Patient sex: M
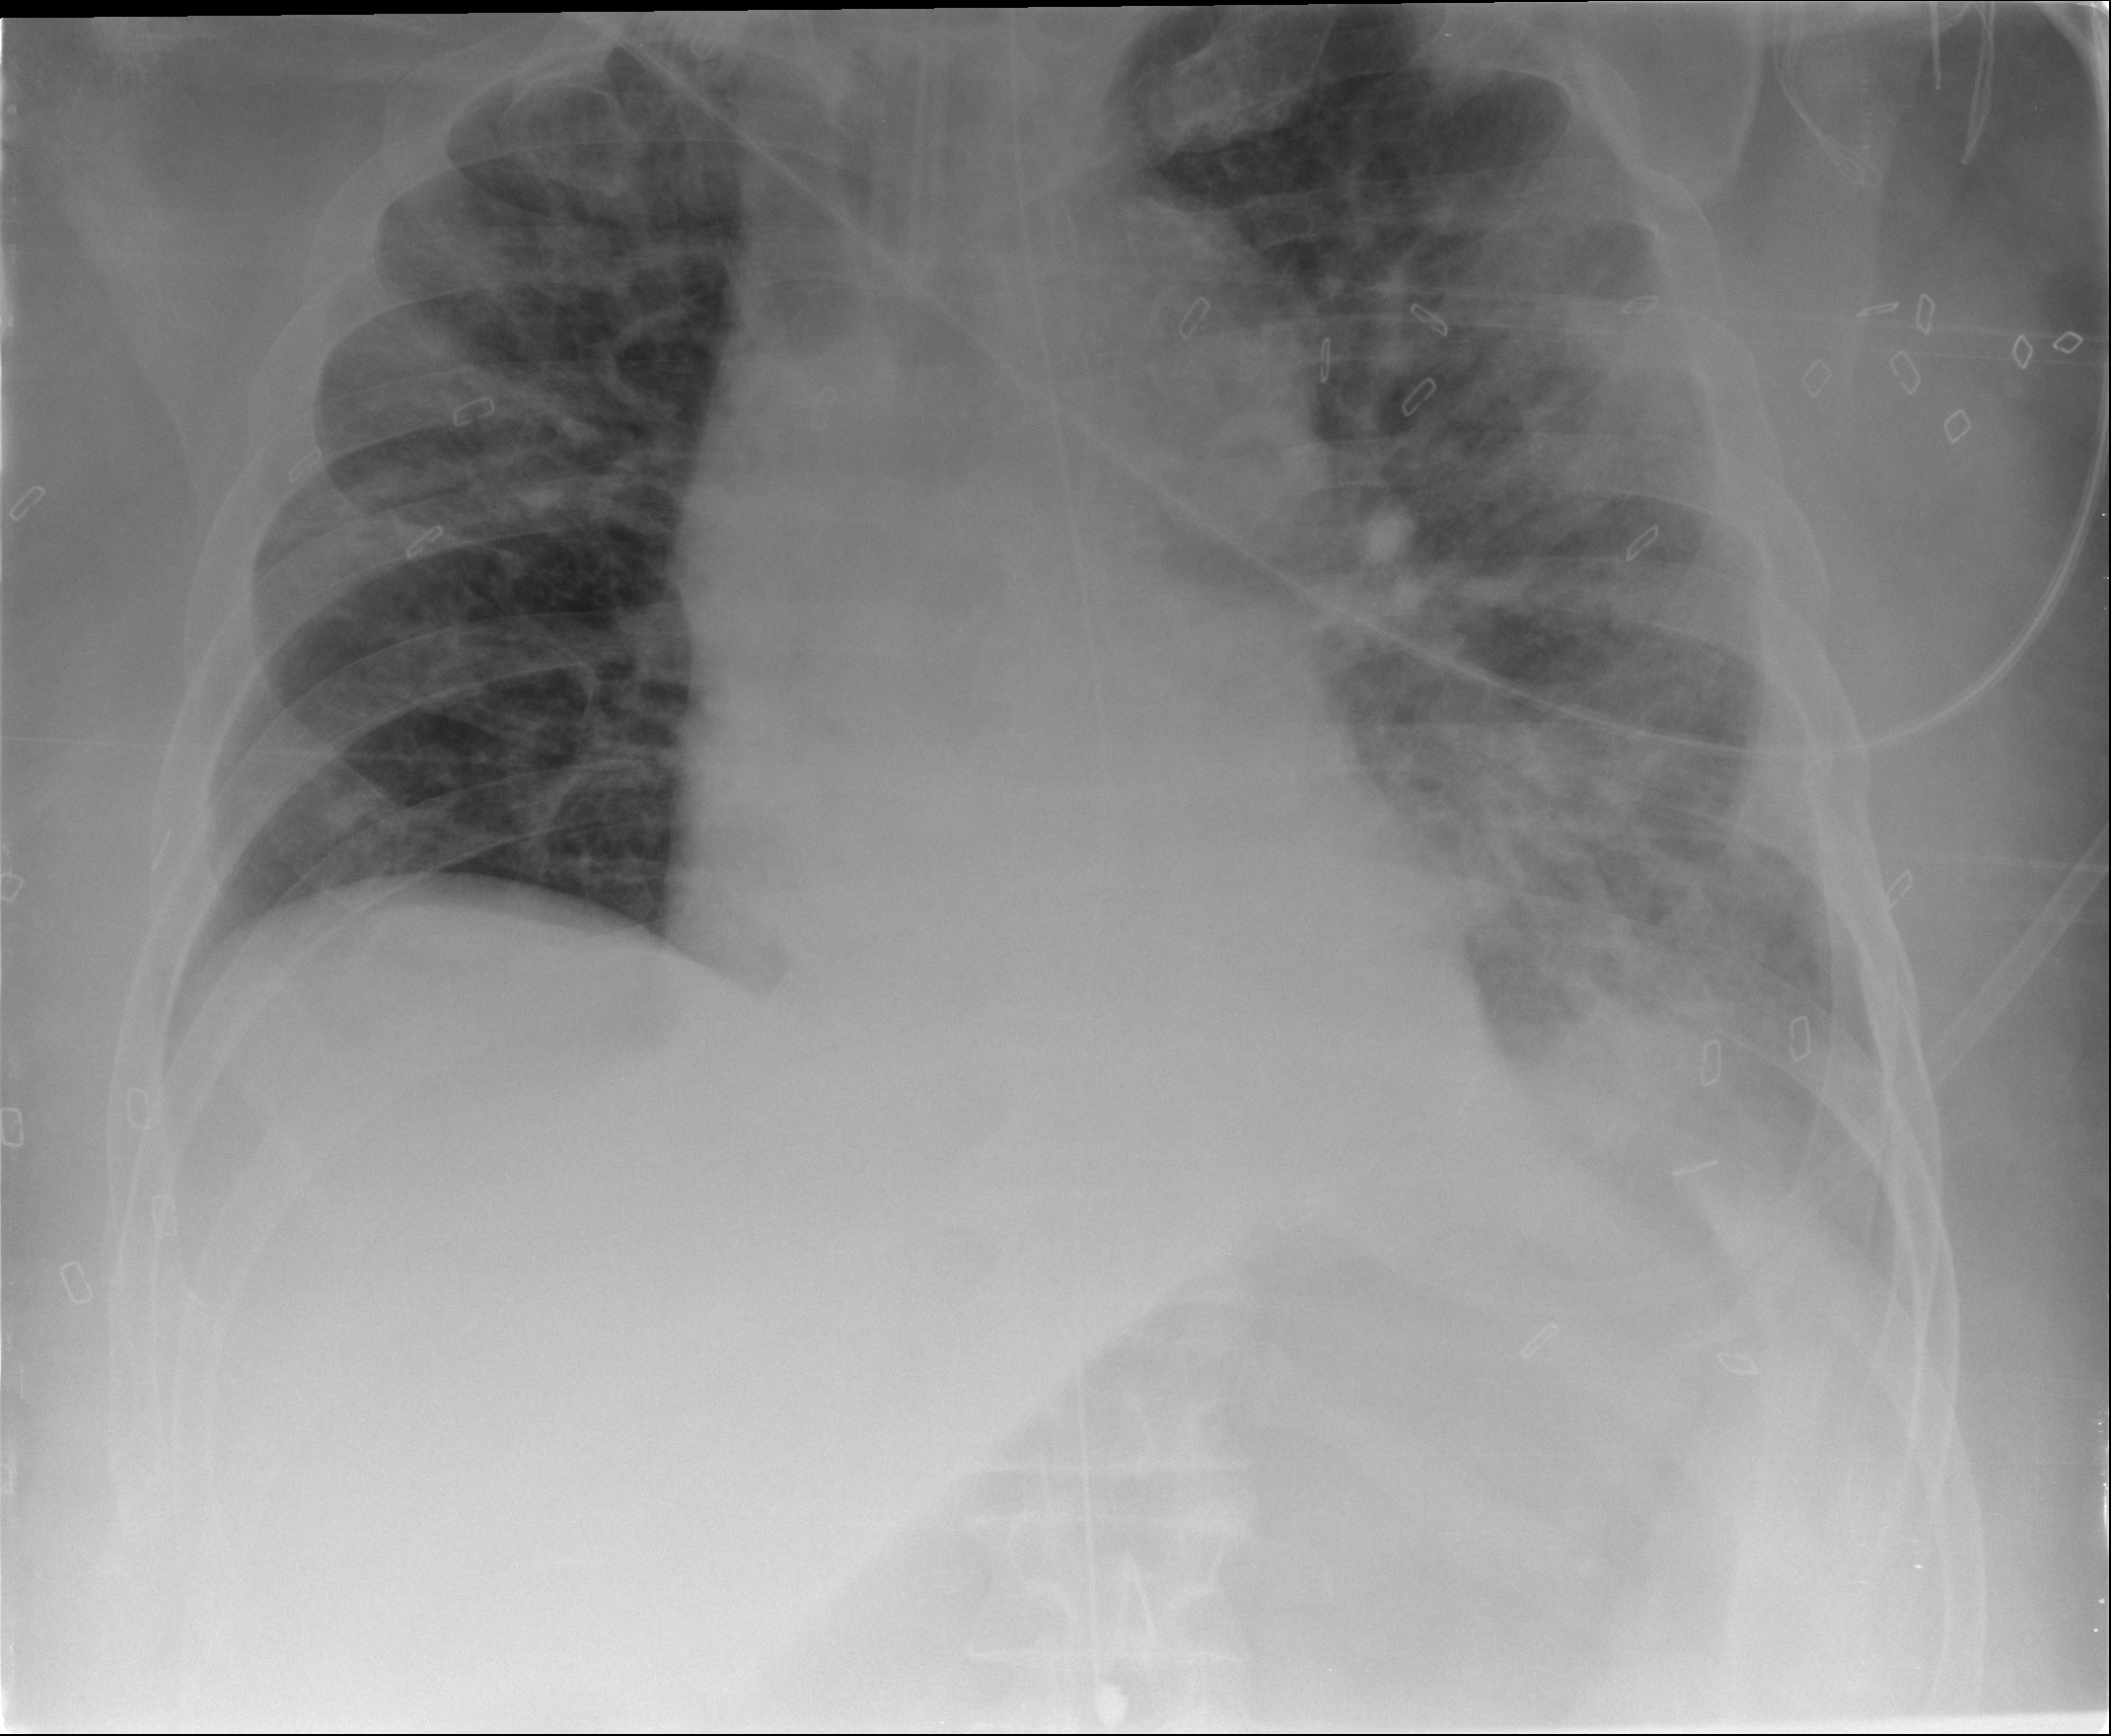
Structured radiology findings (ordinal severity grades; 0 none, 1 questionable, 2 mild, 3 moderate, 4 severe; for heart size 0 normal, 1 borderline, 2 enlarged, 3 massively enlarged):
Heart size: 1
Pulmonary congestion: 1
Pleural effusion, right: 0
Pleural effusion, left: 2
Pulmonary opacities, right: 2
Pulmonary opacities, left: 3
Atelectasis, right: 0
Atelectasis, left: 2